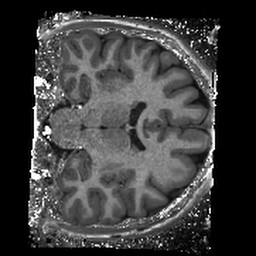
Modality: T1w
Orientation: coronal
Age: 22
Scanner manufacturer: siemens
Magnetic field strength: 3 T
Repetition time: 2.4 s
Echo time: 0.00224 s